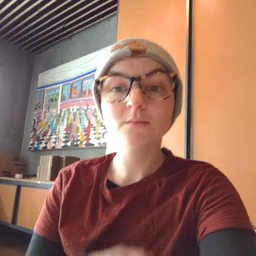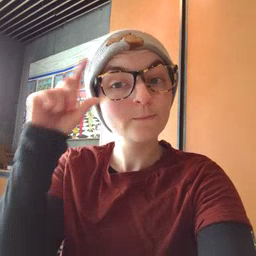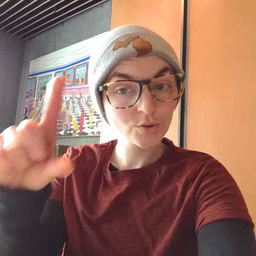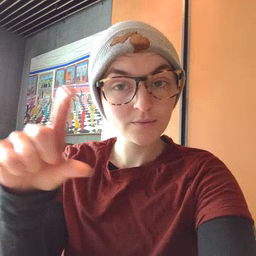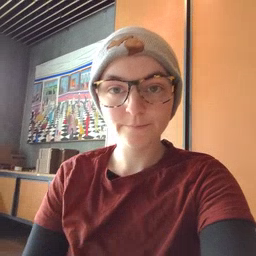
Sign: moon